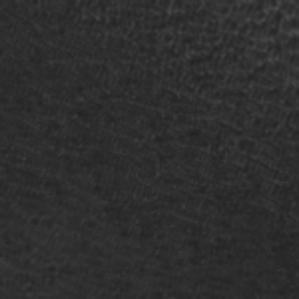
Label: frost